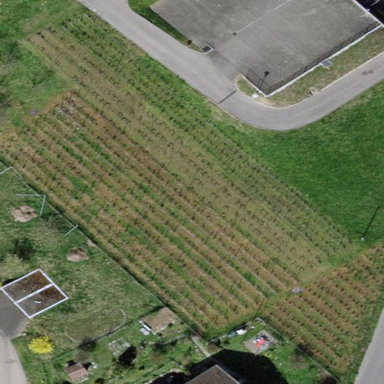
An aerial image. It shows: Vineyard growing grapes.